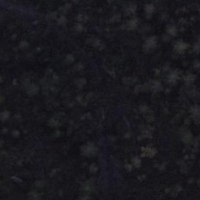
EUNIS habitat code: 43
Species observed at this site:
Neottia ovata
Dactylorhiza maculata
Euphorbia cyparissias